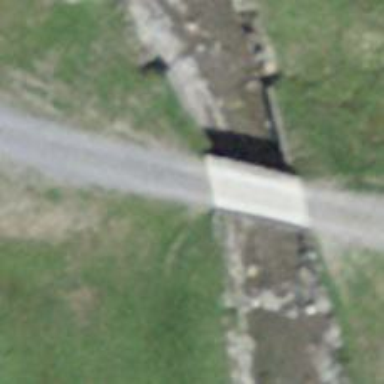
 crossing bridge with grade2 track type."